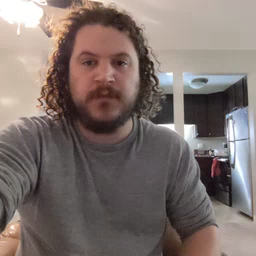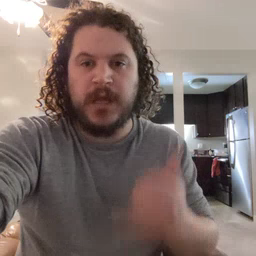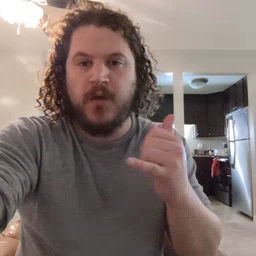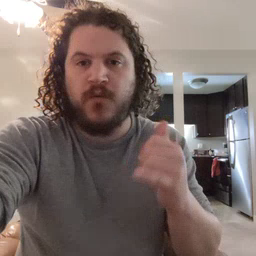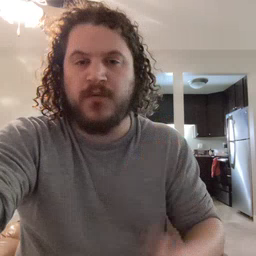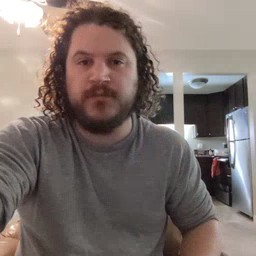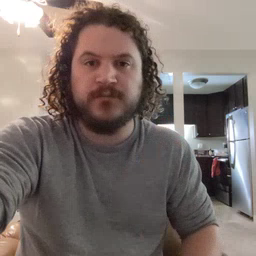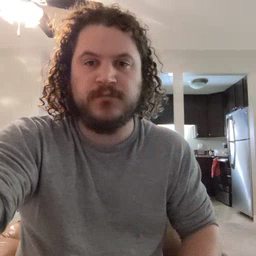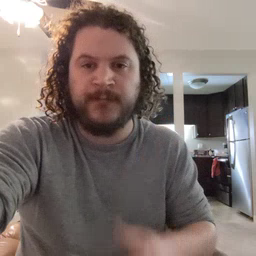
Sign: yellow